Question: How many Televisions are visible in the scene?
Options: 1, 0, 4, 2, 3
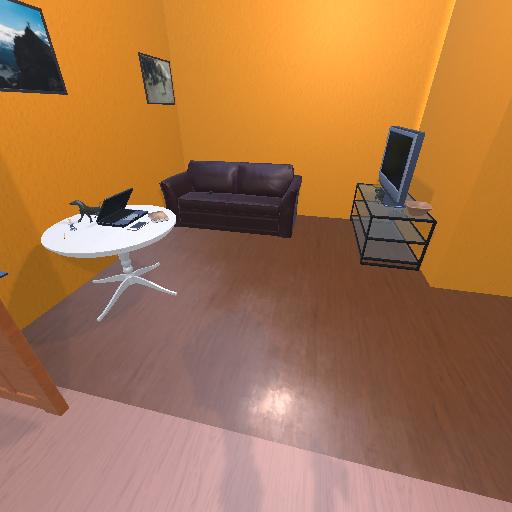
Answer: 1